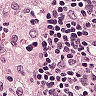
Metastatic tissue present: no